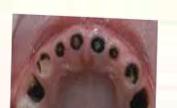
Condition: Caries